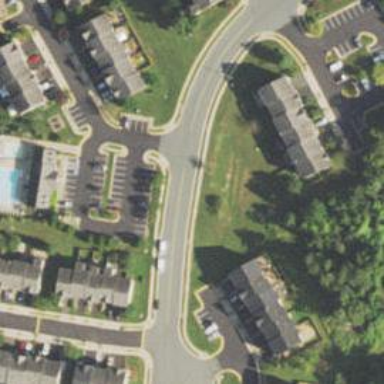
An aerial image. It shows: Unmarked crossing on footway.